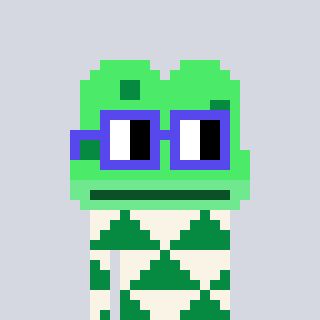
a pixel art character with square blue glasses, a frog-shaped head and a green-colored body on a cool background